Question: I've seen this control in applications, and not just dreamed it, right?

- - - - - - -
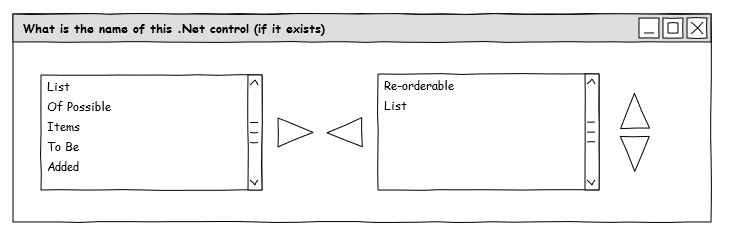
Answer: You can get the control <URL>
This is a new control, inspired by <URL>
Thanks to everybody that pointed out existing projects, and suggested building my own.